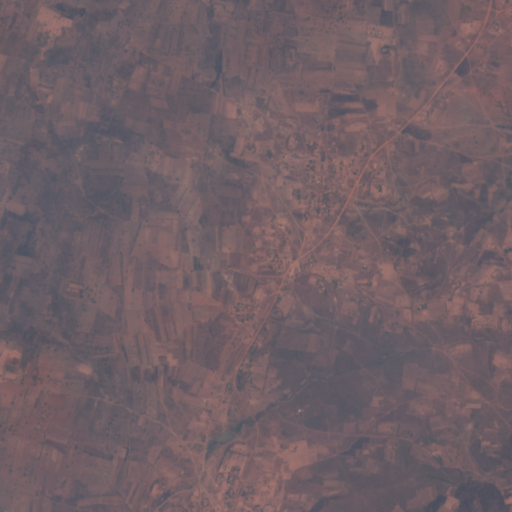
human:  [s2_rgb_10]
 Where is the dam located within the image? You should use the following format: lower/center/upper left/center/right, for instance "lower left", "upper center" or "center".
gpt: The dam is located in the lower center of the image.
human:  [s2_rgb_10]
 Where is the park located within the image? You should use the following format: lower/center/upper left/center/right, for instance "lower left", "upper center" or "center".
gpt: The park is located in the center of the image.
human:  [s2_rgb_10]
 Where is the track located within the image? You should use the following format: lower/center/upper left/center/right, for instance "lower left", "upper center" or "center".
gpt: The track is located in the center of the image.
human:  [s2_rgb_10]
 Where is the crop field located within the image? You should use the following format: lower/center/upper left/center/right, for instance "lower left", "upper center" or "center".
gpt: There is no crop field in the image.